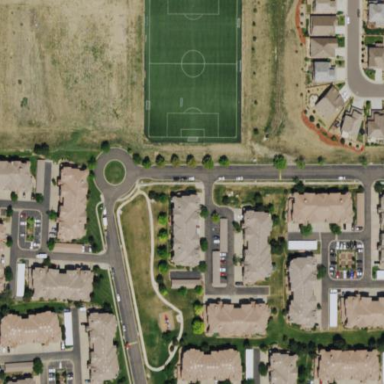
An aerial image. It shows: Soccer pitch for leisure land activities.